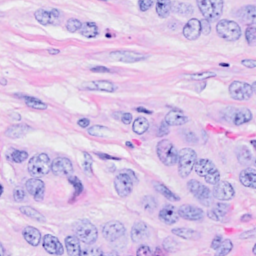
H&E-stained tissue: Breast